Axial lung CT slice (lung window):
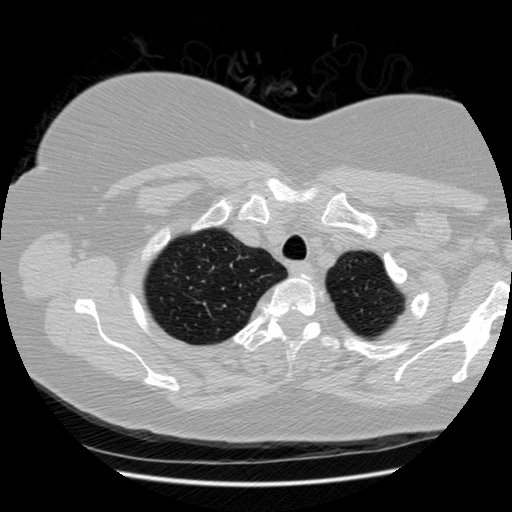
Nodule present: no